Interaction volume radius: 5 \u00c5
Interaction volume height: 35 \u00c5
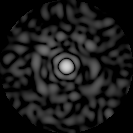
Disorder parameter: 0.8279